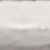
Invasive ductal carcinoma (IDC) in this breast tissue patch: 0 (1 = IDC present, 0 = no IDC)